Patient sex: M
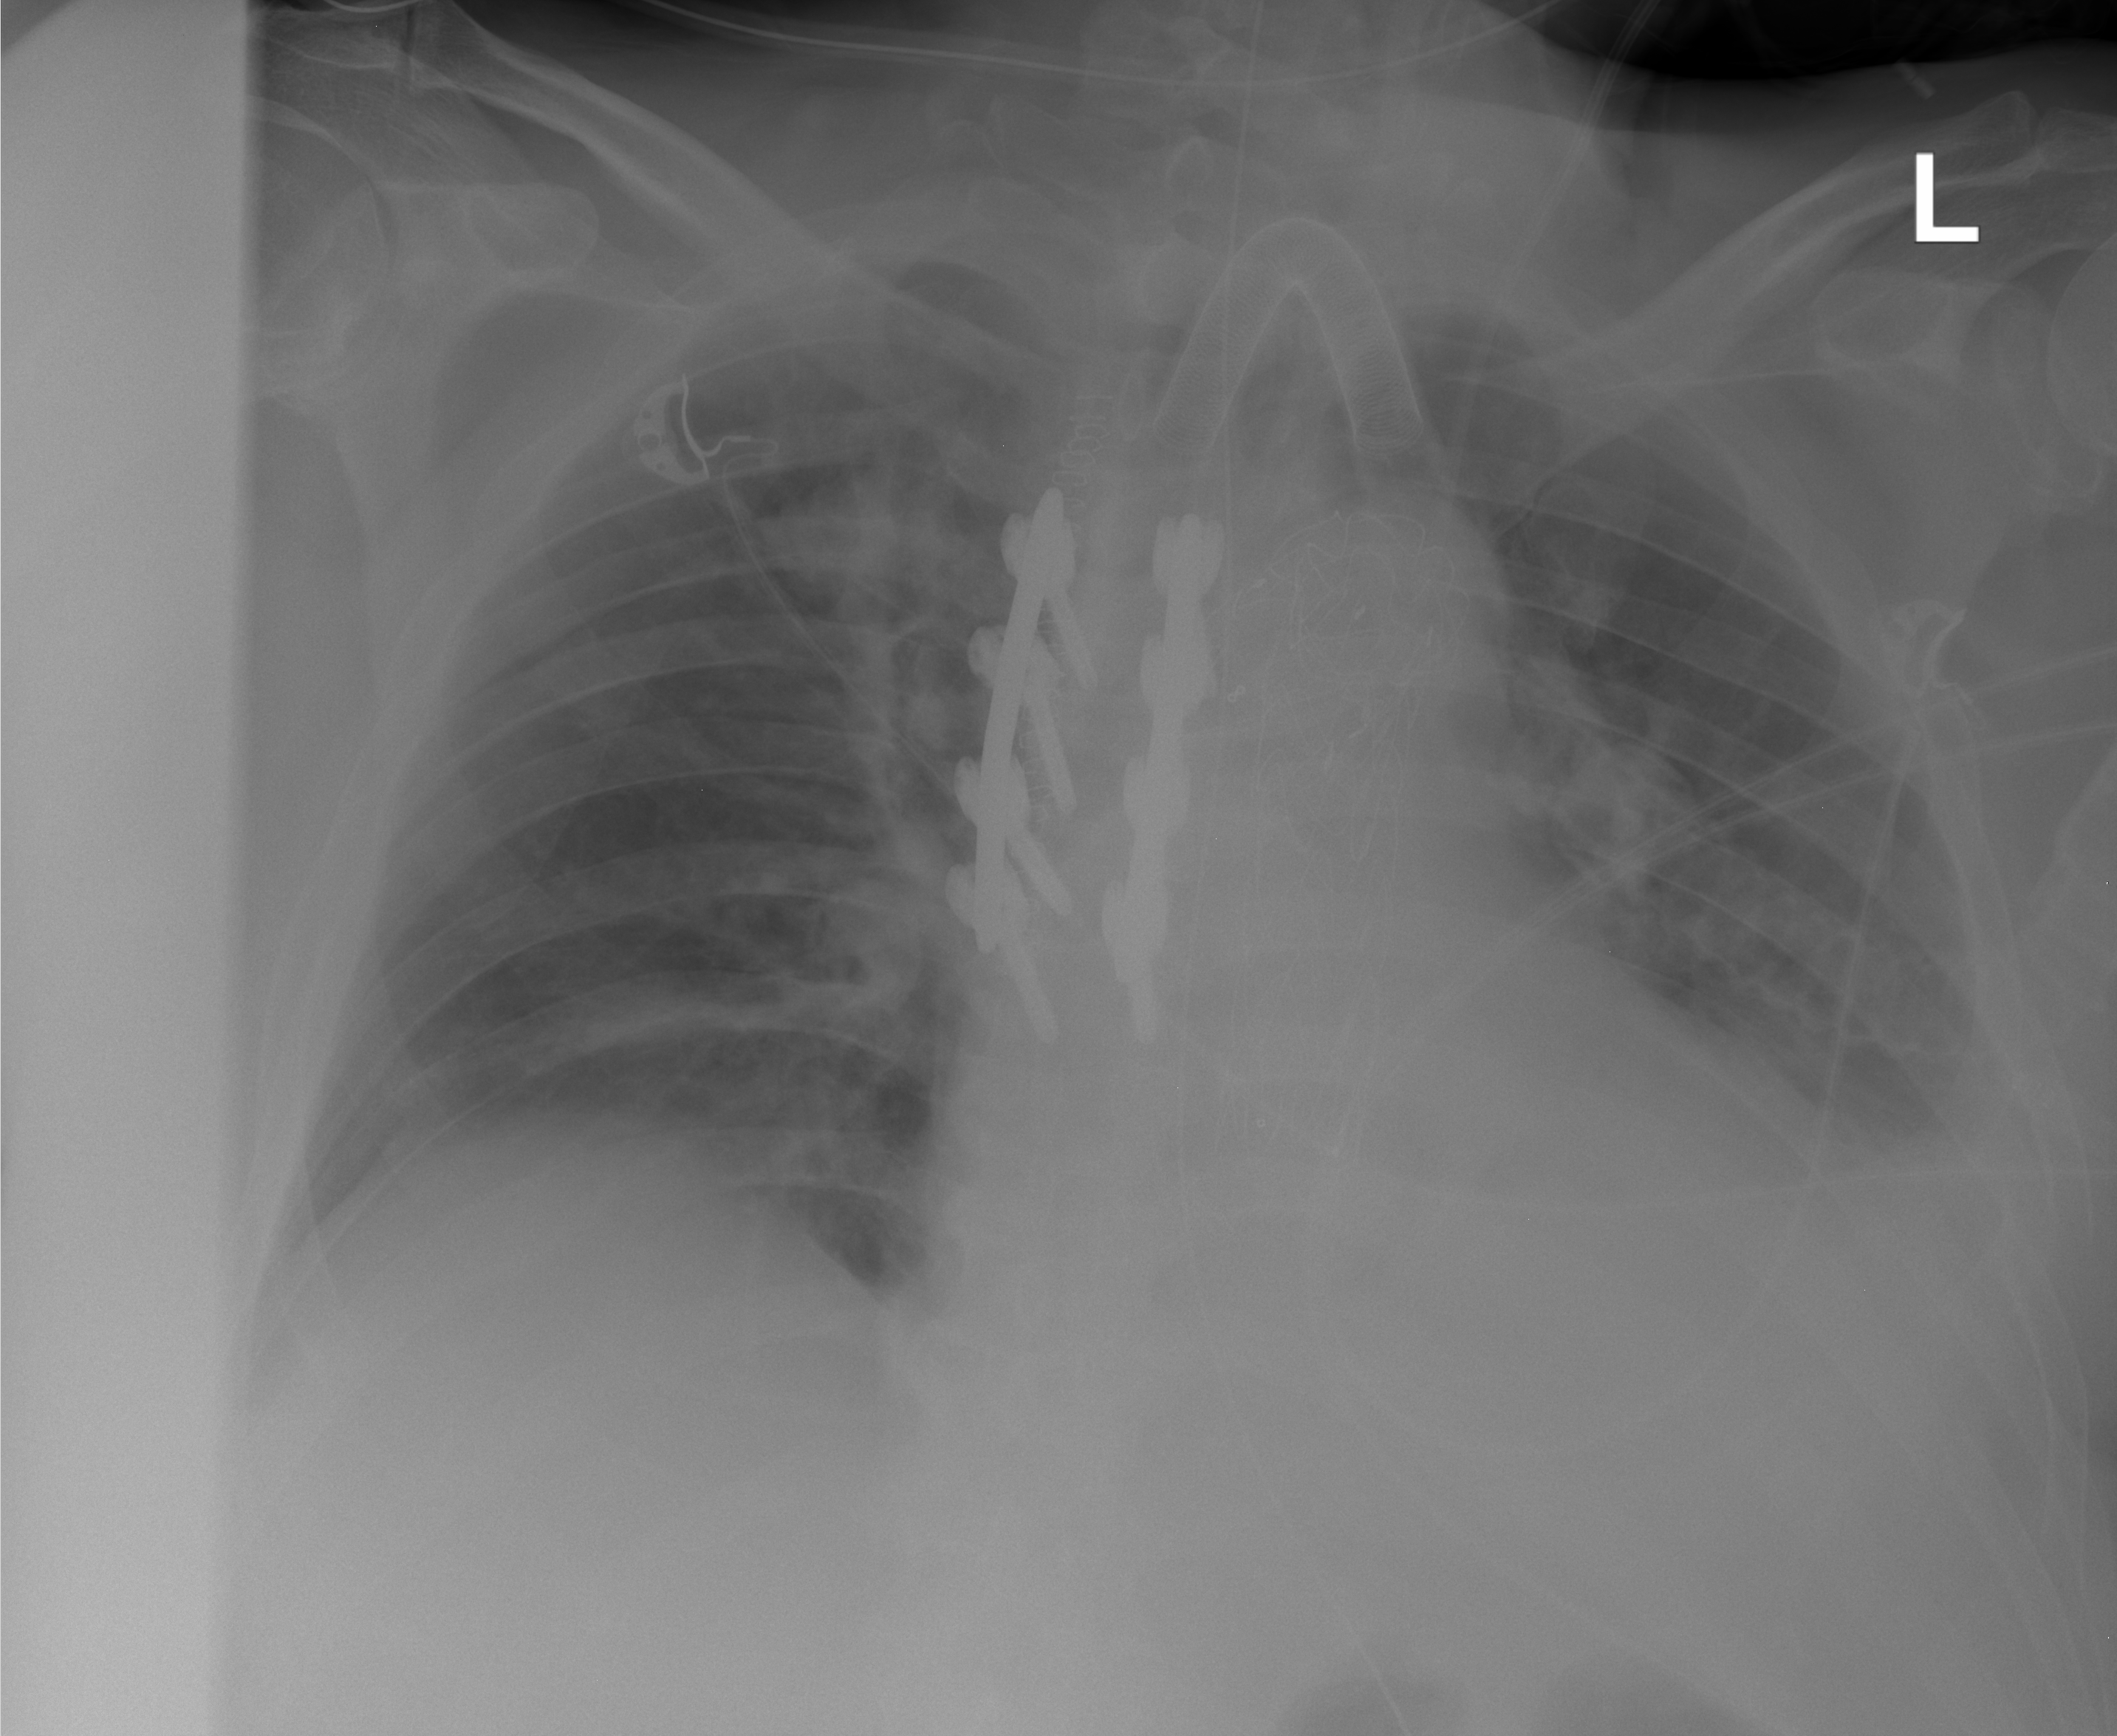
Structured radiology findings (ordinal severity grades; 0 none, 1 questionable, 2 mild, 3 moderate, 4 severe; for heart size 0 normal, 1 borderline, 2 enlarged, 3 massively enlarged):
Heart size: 2
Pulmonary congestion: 0
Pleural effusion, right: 0
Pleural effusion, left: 3
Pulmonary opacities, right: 2
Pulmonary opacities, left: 0
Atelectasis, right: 2
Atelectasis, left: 2